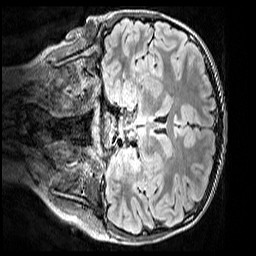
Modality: FLAIR
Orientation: coronal
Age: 11
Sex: male
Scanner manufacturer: siemens
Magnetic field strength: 3 T
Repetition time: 5 s
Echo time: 0.388 s